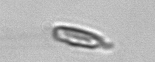
Label: Chrysochromulina